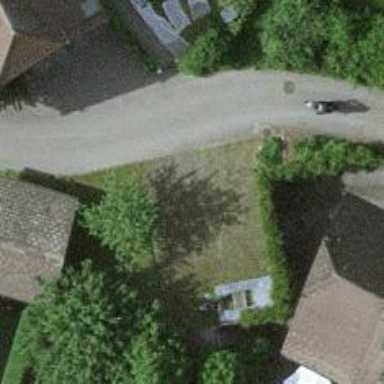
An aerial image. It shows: Garage.